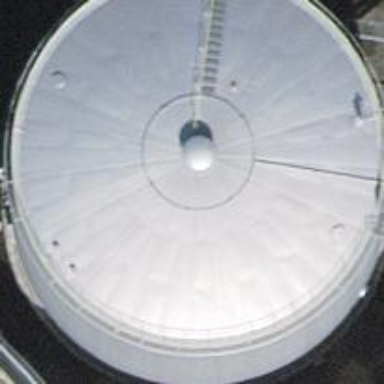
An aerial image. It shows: Storage tank building.